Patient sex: F
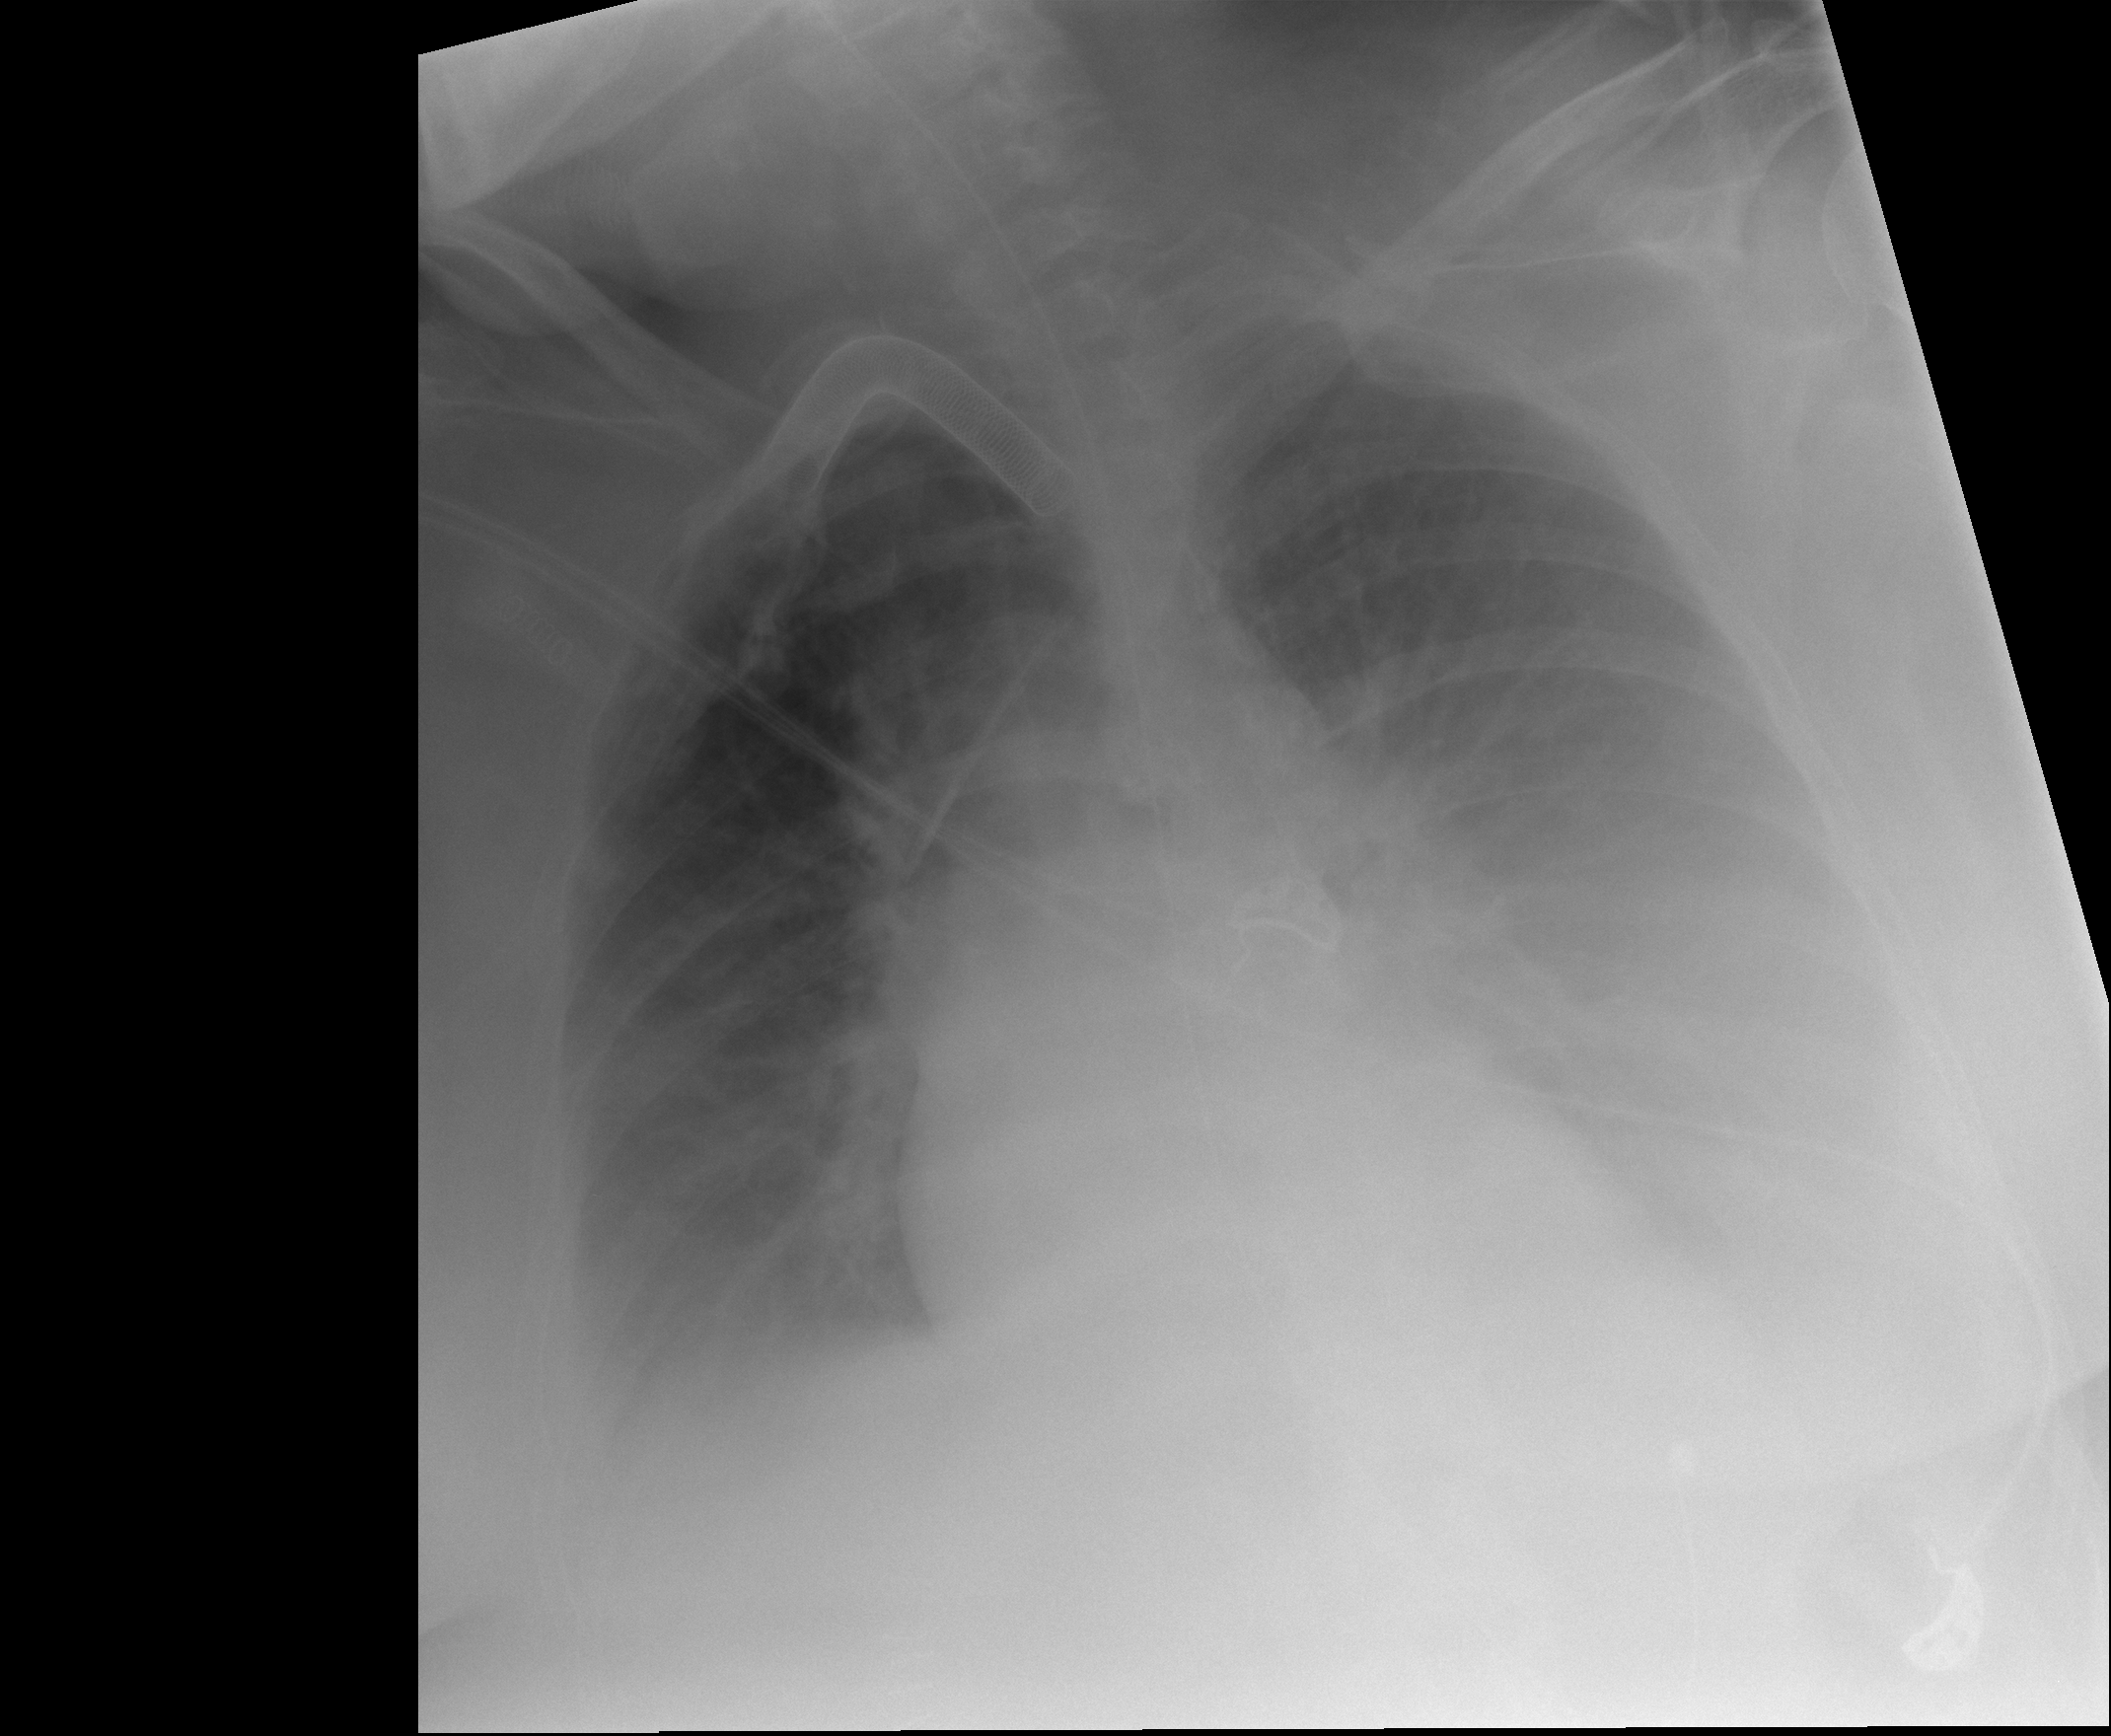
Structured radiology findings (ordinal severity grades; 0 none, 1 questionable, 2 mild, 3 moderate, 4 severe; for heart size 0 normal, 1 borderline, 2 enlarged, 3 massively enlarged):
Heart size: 0
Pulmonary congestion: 2
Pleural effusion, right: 2
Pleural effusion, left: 4
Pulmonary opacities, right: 0
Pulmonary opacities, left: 0
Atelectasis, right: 2
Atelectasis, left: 2